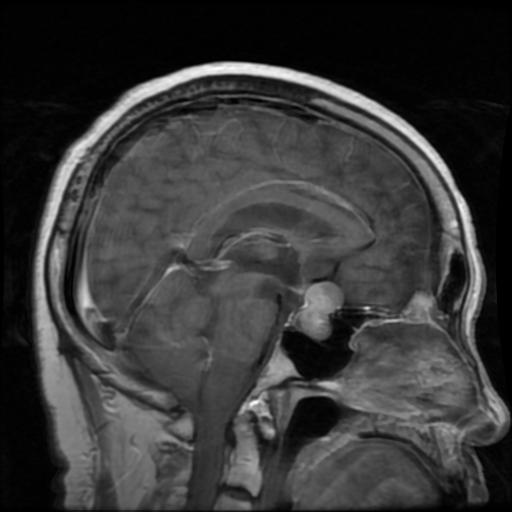
Label: pituitary